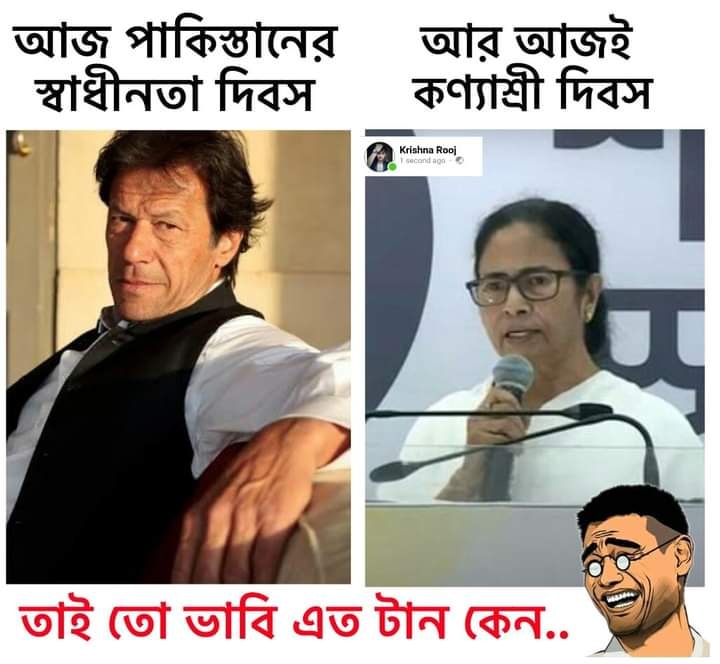
Text: আজ পাকিস্তানের স্বাধীনতা দিবস আর আজই  কণ্যাশ্রী দিবস তাই তো ভাবি এত টান কেন
Label: Hate
Hate category: Political
Targeted group: Organization